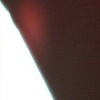
Label: sunburn